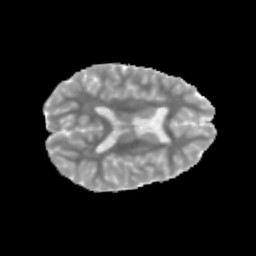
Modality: MD
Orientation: axial
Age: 11
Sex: female
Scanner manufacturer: siemens
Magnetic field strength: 3 T
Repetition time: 3.8 s
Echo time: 0.07 s